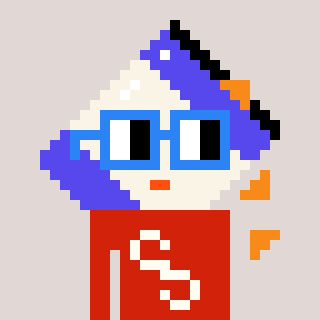
a pixel art character with square blue glasses, a chips-shaped head and a red-colored body on a warm background